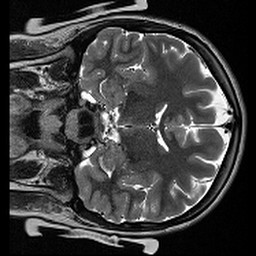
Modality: T2w
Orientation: coronal